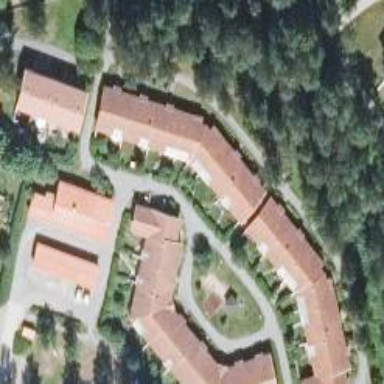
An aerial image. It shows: Terrace building.